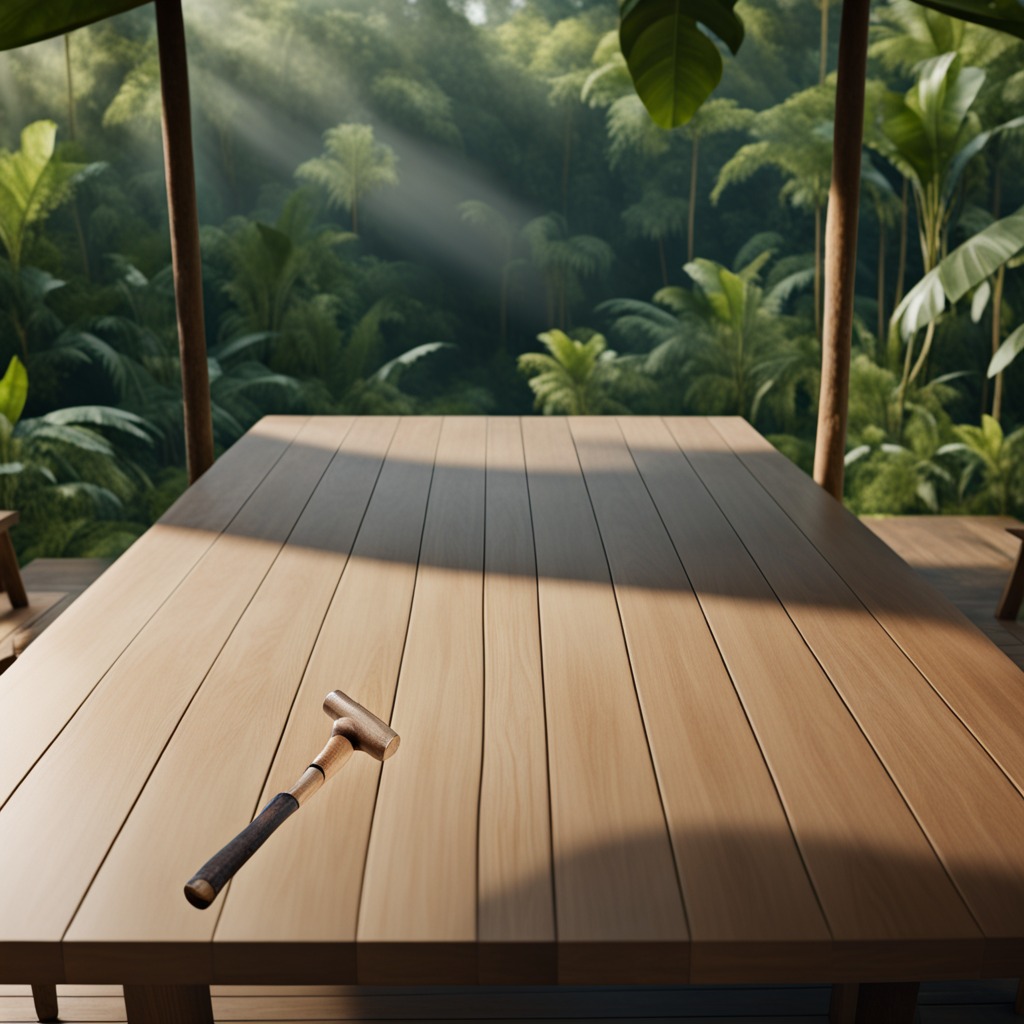
A hammer is lying on the wooden table.